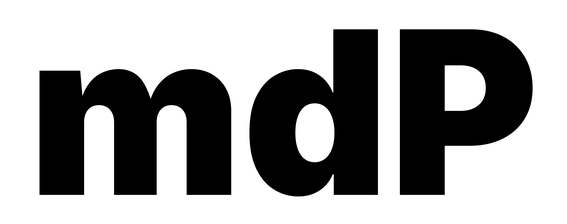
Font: Inter_Black